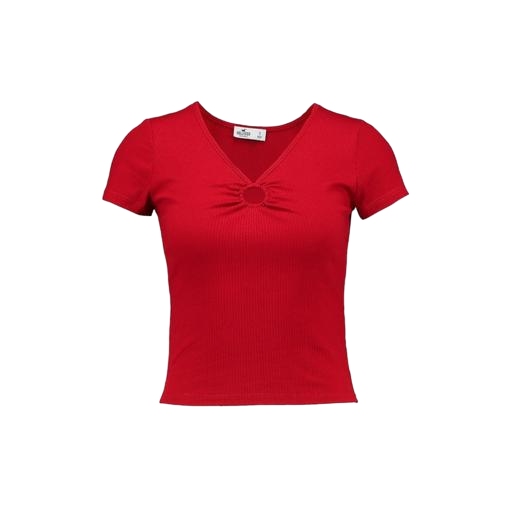
red v-neck tee, red v neck tee, red ladies t-shirt short sleeve, white background